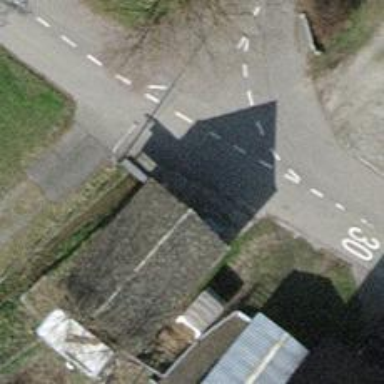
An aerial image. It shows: Bus stop with platform for public transport.